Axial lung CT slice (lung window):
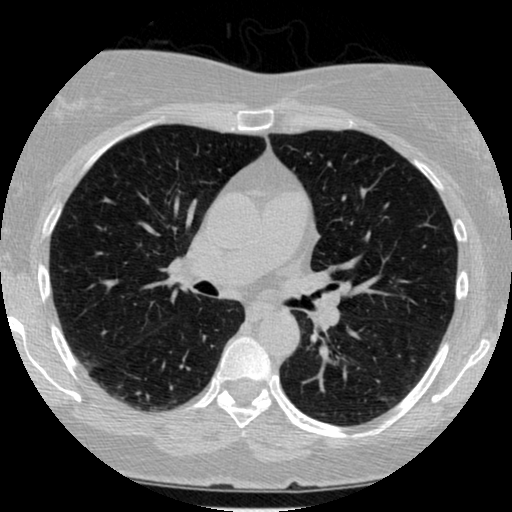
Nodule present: no